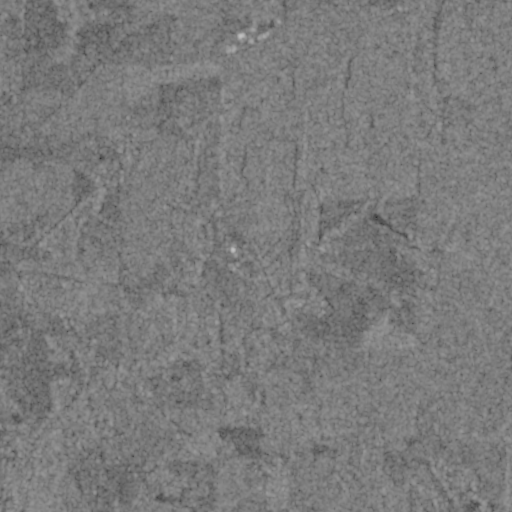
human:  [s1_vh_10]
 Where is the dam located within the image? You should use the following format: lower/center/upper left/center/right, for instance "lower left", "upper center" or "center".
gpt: The dam is located in the lower right of the image.
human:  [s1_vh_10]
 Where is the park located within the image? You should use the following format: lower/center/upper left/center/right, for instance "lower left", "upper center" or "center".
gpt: The park is located in the lower left of the image.
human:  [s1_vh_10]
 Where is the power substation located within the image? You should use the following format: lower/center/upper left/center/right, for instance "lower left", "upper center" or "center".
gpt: The power substation is located in the center of the image.
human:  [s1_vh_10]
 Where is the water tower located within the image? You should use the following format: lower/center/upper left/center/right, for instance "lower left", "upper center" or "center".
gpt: The water tower is located in the lower center of the image.
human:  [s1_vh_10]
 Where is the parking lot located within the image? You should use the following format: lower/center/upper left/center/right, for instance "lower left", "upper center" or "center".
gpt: There is no parking lot in the image.

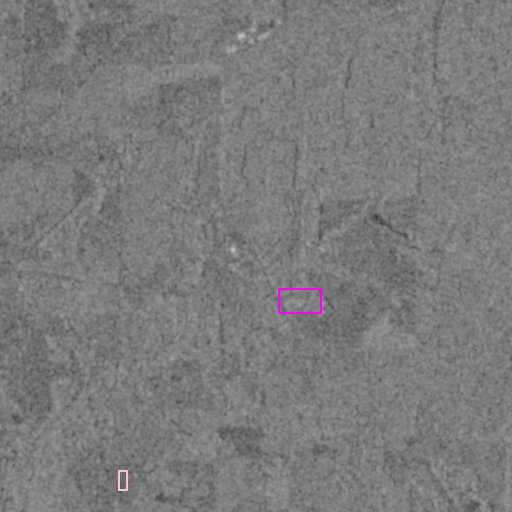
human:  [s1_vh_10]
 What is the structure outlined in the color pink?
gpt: The structure outlined in pink is a park.
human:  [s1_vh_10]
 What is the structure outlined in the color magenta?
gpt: The structure outlined in magenta is a power substation.
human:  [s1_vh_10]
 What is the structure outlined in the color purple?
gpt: There is no purple outline.